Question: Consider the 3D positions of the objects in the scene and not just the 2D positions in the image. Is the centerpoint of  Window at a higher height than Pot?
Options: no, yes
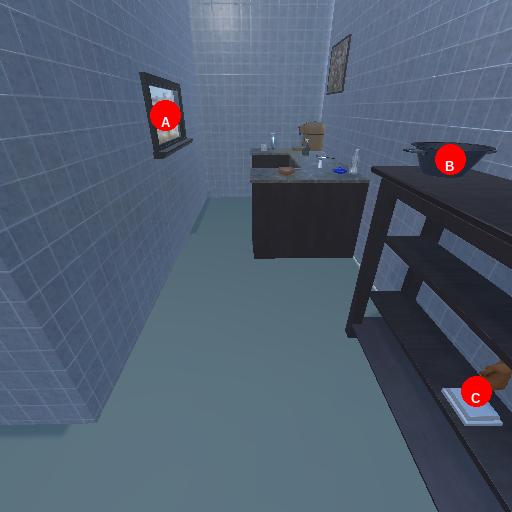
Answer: no